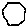
Label: hexagon